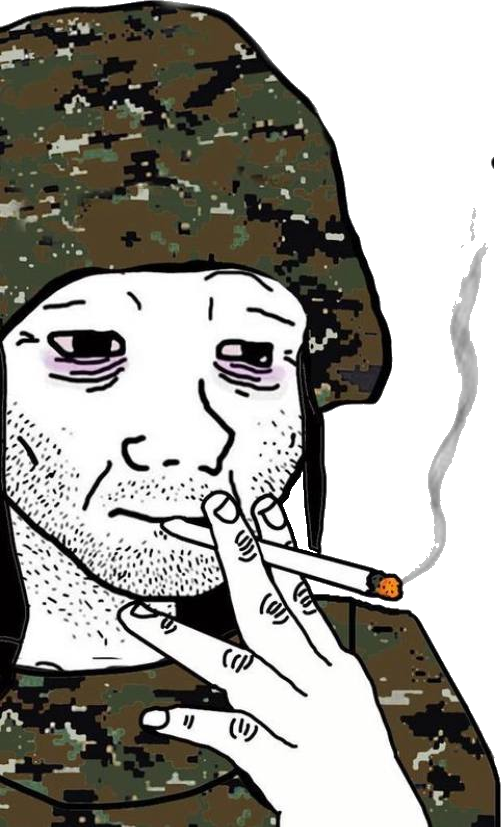
Label: 5_Doomer